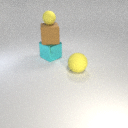
large yellow rubber sphere in front of large cyan metal cube